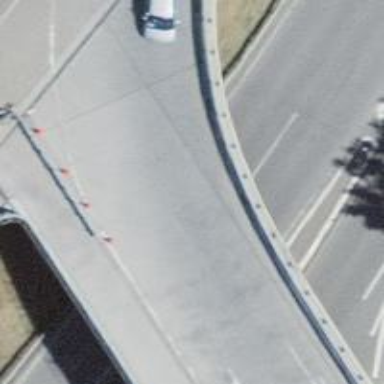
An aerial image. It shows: Trunk link highway passing over bridge.